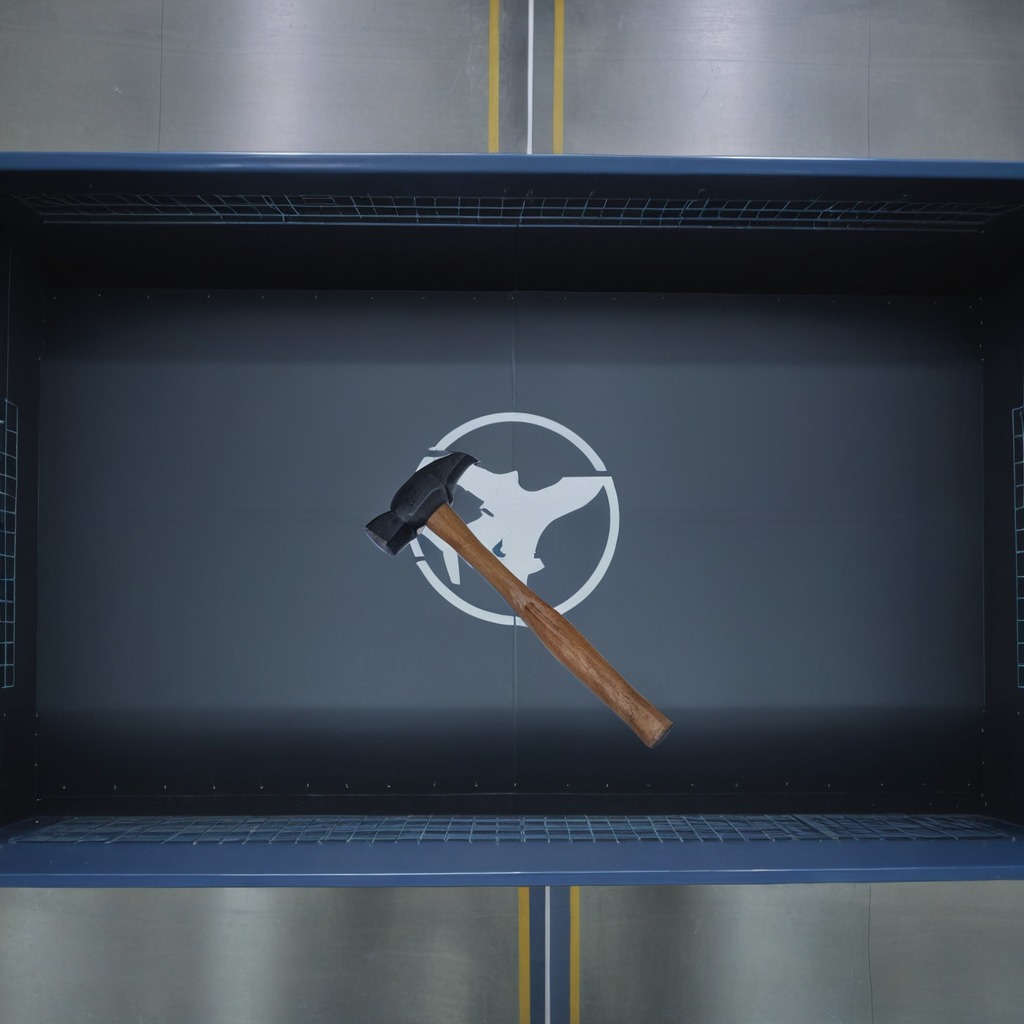
A hammer lies on a toolbox surface in an airplane hangar workshop 8K.